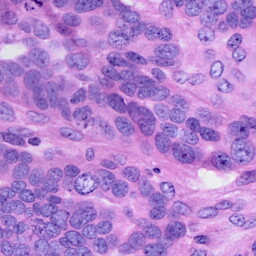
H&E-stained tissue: Ovarian